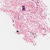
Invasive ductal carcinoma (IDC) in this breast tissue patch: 0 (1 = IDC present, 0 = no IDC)